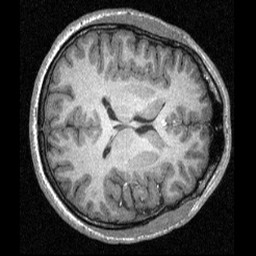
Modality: T1w
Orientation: axial
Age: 20
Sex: male